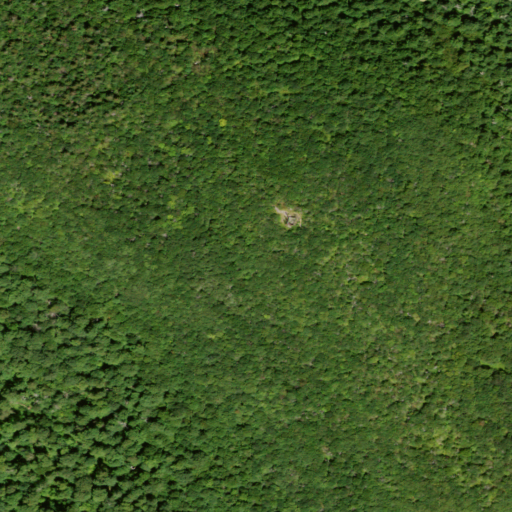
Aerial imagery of mountain in New York named Graham Mountain containing mixed forest and open development